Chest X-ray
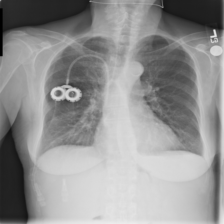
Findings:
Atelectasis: negative
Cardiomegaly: negative
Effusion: negative
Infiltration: negative
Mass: negative
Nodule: negative
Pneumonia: negative
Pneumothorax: negative
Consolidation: negative
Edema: negative
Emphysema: negative
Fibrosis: negative
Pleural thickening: negative
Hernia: negative